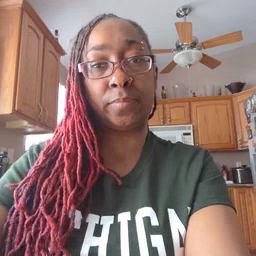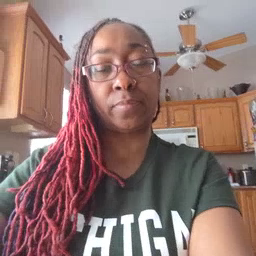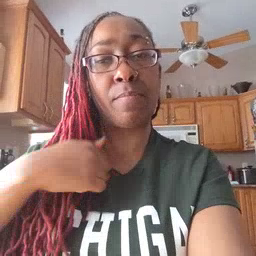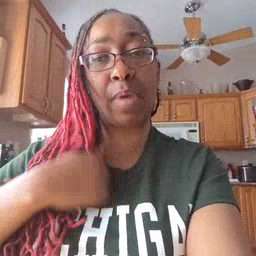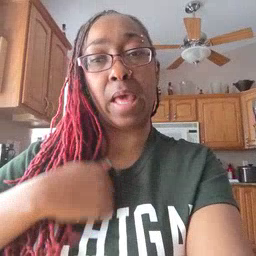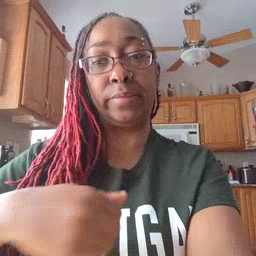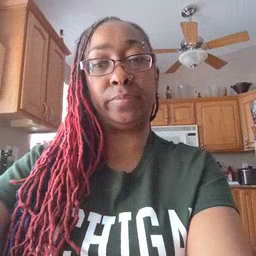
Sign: bath